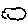
Label: cloud